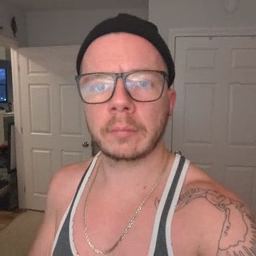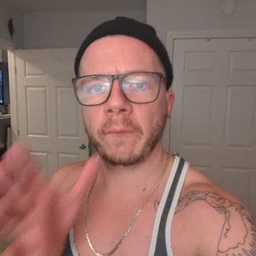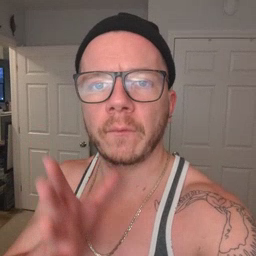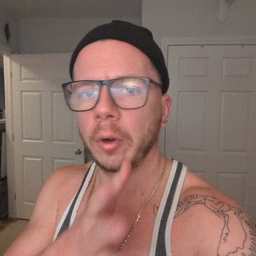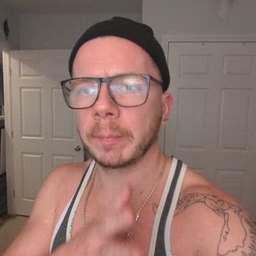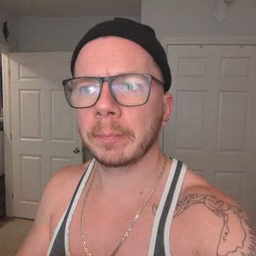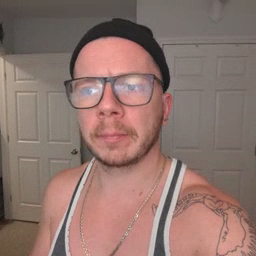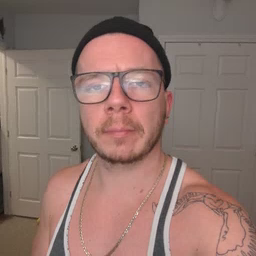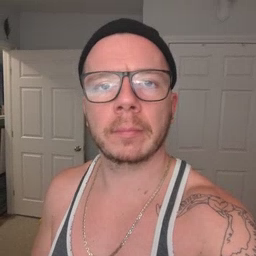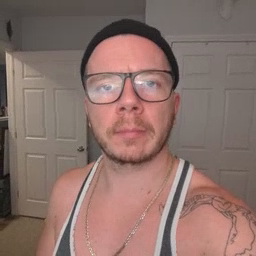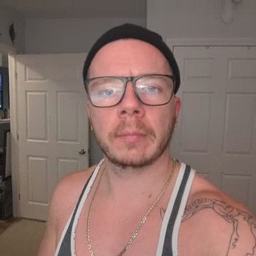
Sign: farm